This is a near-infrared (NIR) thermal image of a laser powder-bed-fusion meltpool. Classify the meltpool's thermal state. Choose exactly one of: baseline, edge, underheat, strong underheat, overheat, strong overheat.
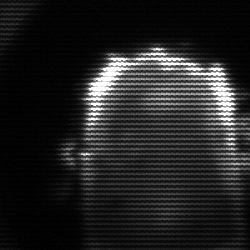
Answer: baseline